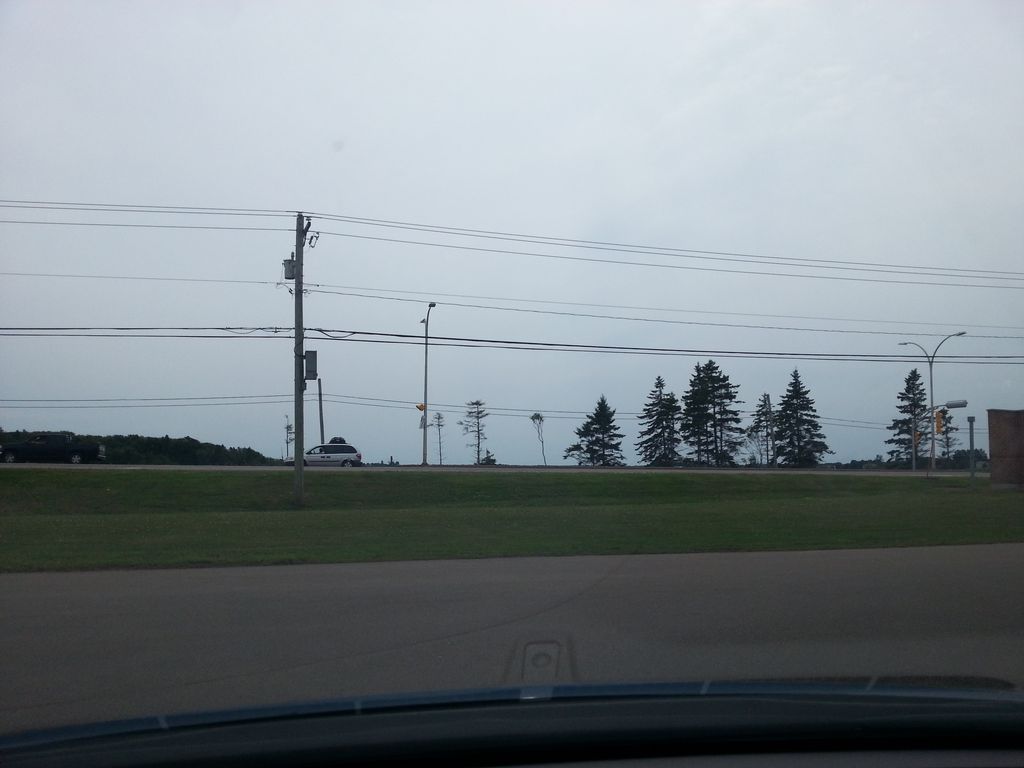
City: charlottetown